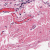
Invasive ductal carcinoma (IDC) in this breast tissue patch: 0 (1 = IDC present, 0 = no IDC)